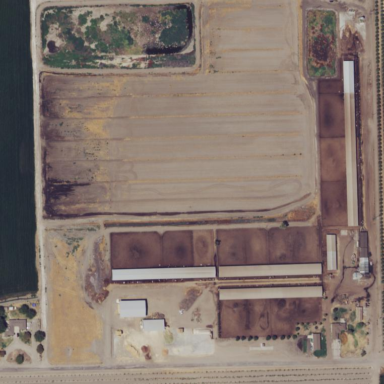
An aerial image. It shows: Farmyard area.